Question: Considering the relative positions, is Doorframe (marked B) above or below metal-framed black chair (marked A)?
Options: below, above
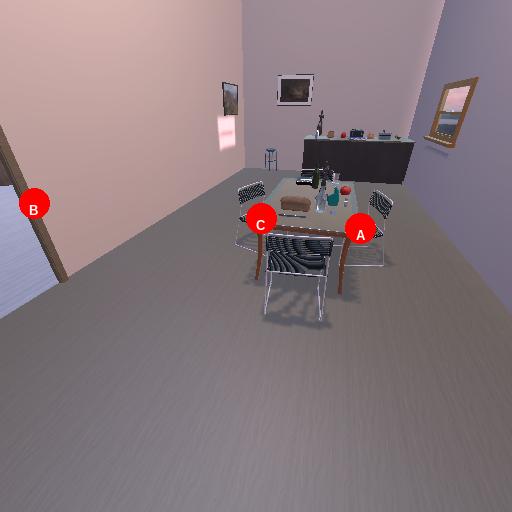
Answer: below